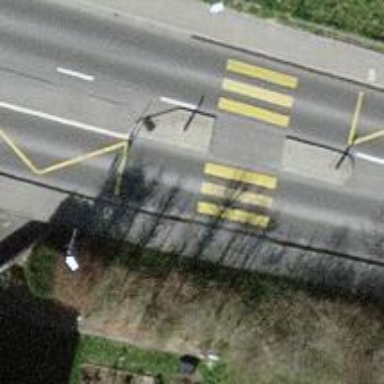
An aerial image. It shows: Uncontrolled zebra crossing on the road.